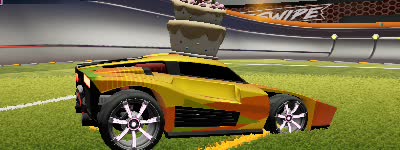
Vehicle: breakout